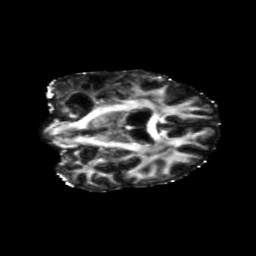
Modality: FA
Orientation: coronal
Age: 58
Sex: female
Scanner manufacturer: siemens
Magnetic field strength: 3 T
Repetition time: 5.25 s
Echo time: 0.08 s